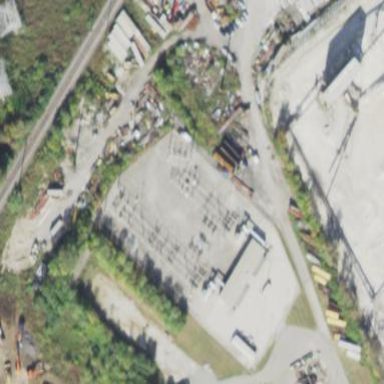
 classified as industrial. Surrounding the substation is fence."